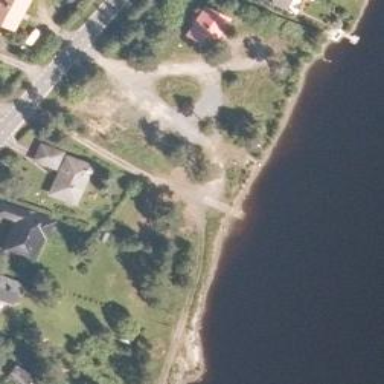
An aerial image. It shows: Slipway on service road for leisure land activities.